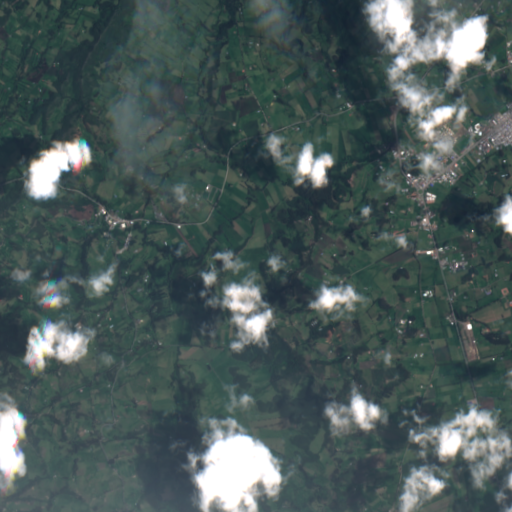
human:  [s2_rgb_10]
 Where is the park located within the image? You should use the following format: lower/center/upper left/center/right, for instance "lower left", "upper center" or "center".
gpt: The park is located in the upper right of the image.
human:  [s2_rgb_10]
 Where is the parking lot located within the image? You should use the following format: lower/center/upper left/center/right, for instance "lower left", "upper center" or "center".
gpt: The parking lot is located in the upper right of the image.
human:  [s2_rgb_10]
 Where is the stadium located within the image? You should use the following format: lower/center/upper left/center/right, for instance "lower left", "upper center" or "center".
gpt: The stadium is located in the upper right of the image.
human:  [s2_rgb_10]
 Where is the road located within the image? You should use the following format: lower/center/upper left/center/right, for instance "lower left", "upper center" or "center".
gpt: There is no road in the image.